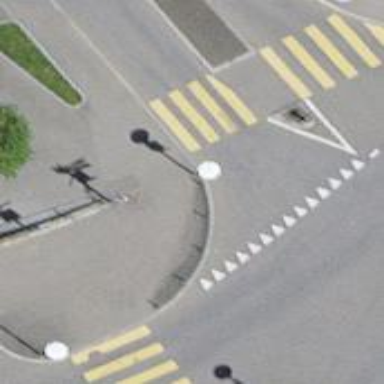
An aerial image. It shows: Bollard.